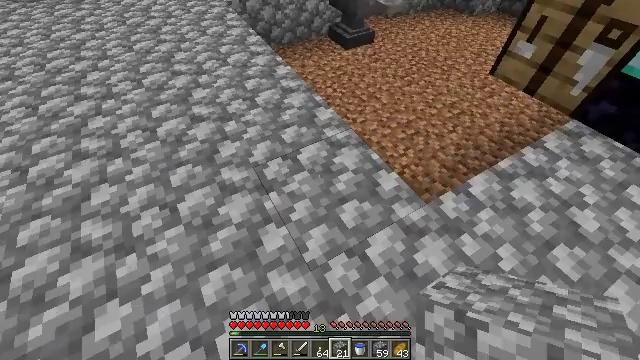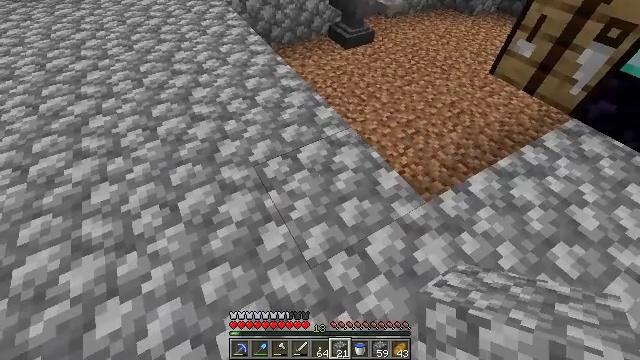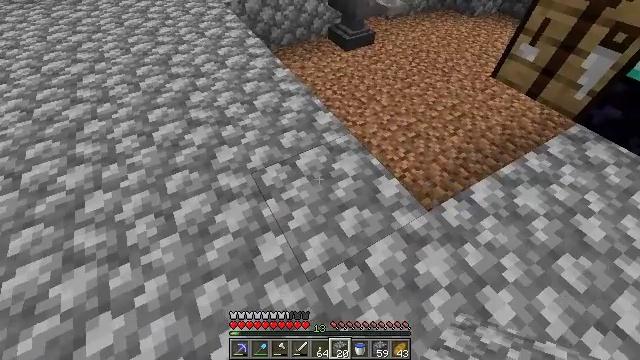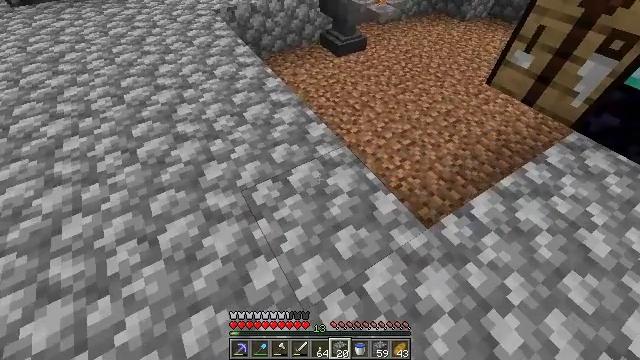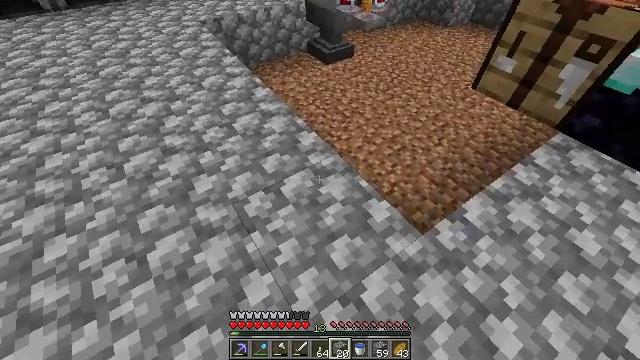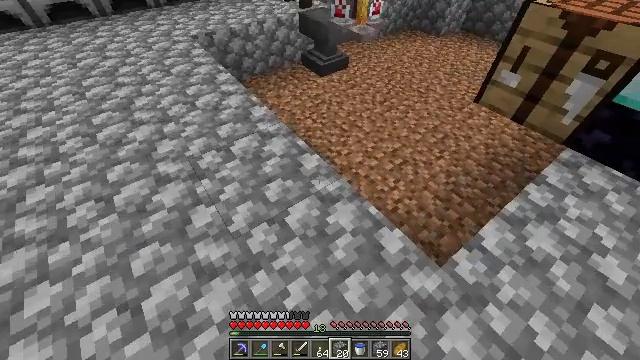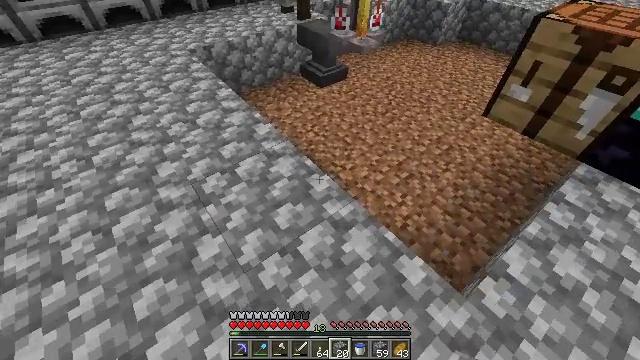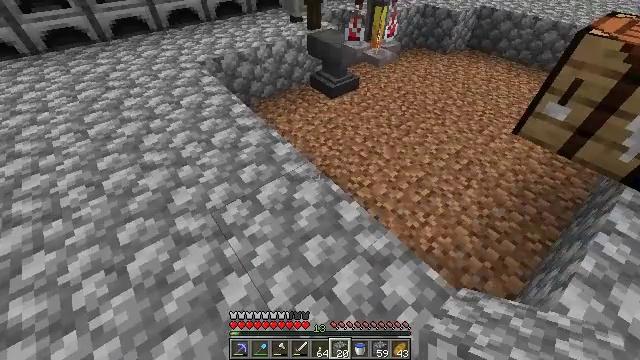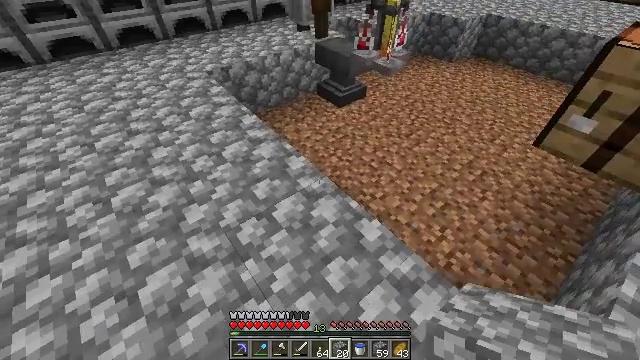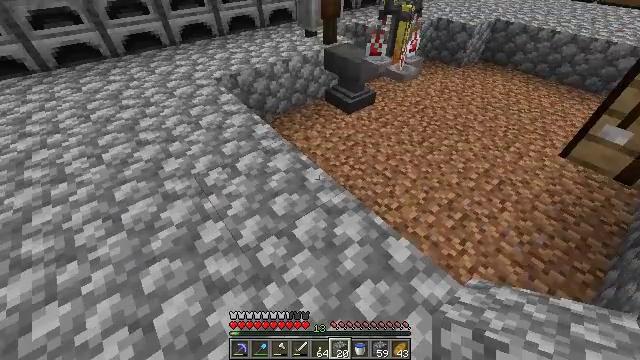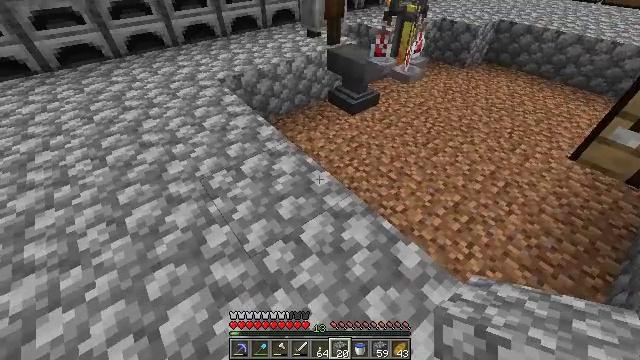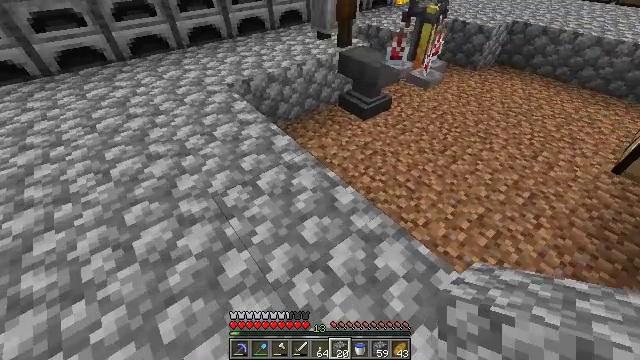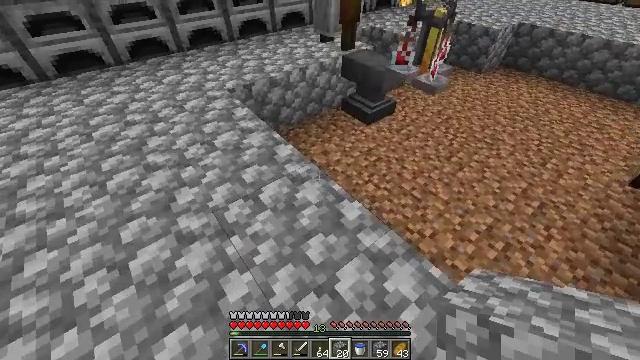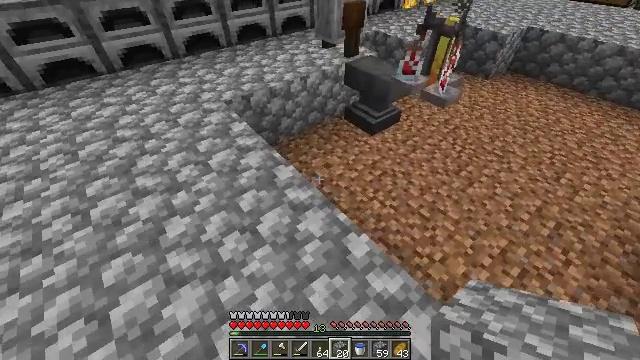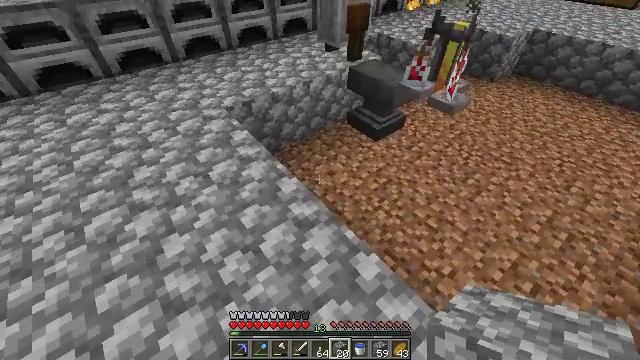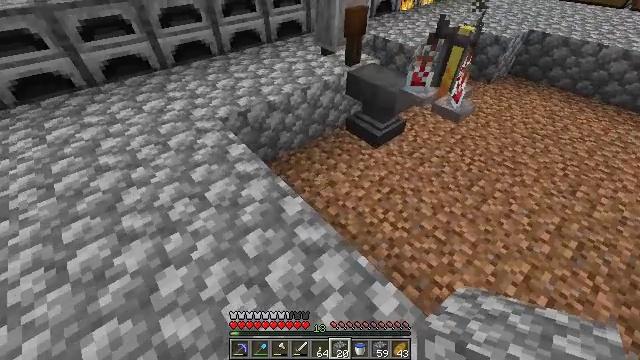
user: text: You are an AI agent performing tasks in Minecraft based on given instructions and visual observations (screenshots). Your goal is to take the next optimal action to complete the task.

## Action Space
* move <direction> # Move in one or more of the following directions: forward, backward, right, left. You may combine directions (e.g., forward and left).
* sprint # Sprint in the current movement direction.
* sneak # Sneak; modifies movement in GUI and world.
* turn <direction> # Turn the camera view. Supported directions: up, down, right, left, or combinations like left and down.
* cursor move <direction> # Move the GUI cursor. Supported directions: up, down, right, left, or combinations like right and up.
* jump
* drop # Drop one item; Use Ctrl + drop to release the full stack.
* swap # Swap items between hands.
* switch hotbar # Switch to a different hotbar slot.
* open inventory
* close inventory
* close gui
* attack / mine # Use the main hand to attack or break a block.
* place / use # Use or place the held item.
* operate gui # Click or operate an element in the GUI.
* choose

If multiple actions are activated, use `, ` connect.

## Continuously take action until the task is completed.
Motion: motion action
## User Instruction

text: Collect the anvil after mining.
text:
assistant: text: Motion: no_op
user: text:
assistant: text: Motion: move forward
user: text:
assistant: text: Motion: move forward, turn right
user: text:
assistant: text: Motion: move forward and move left, turn right and up
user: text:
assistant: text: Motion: move forward and move left, turn right and up
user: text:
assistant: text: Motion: move forward and move left, turn right and up
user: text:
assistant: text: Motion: move forward and move left
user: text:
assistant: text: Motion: move forward and move left, turn up
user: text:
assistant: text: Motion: move forward and move left
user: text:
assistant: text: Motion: move forward and move left
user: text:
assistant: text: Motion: move forward
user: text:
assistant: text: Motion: move forward
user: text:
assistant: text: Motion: move forward
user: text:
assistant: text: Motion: move forward and move left
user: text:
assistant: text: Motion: move forward and move left, turn right
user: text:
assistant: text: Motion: move forward and move left, turn right
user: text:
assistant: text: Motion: move forward and move left, turn right
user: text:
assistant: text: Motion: move forward, turn right
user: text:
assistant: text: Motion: move forward, turn right
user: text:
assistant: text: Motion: move forward, switch to hotbar 1
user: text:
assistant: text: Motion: move forward, switch to hotbar 1
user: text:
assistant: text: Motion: move forward, switch to hotbar 1
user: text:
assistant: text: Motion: move forward, switch to hotbar 1
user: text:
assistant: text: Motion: move forward, turn up
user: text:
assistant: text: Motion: turn up
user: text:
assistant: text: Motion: turn right
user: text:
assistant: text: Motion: no_op
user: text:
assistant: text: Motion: no_op
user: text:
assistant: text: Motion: attack / mine
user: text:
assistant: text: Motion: turn right, attack / mine